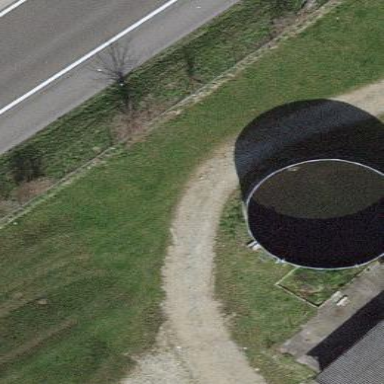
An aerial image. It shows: Storage tank which is man-made and housed in building.